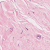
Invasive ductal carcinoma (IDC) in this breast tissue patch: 0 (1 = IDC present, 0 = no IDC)